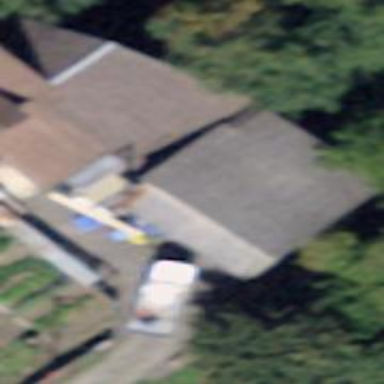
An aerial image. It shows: Shed.